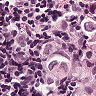
Metastatic tissue present: yes